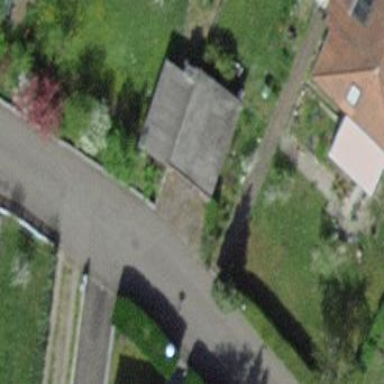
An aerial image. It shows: Group of garages.